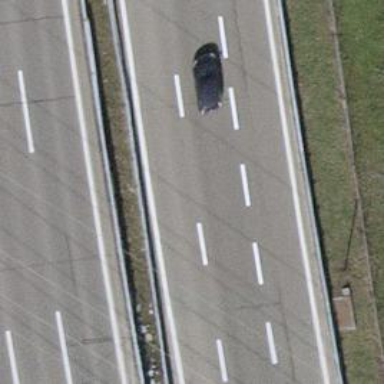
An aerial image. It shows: Asphalt motorway.